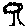
Label: tree